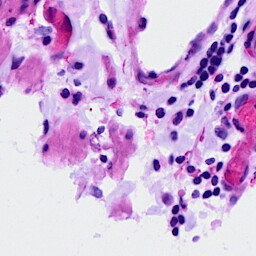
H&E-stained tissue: Ovarian